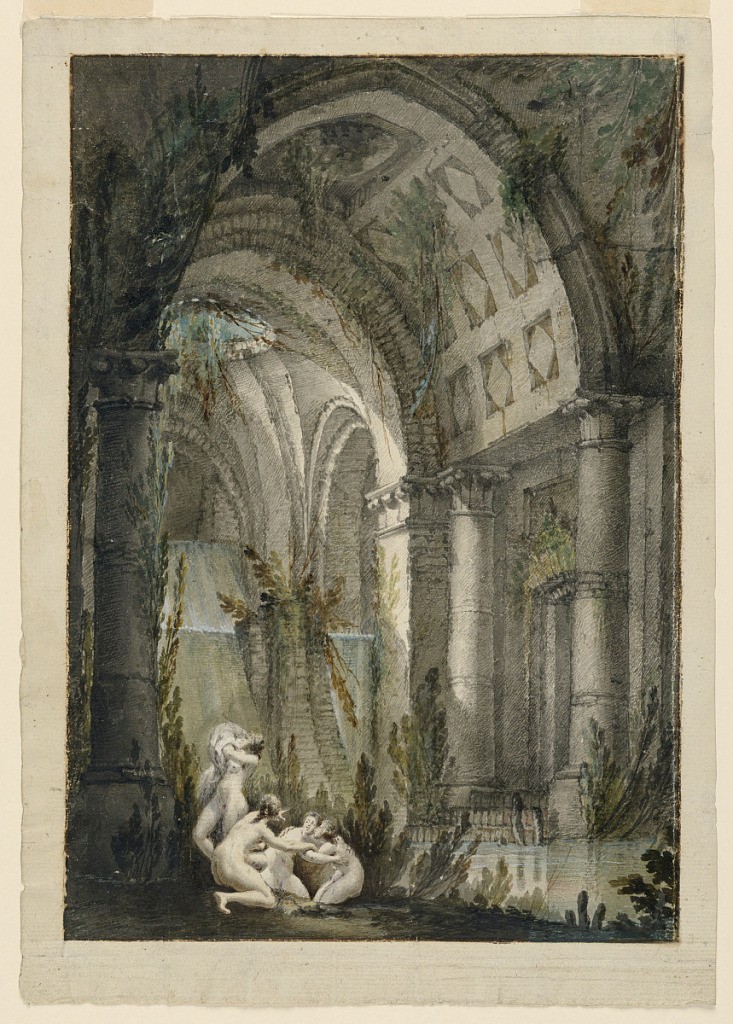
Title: Stage Design, Nymphs Bathing in Grotto
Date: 1780
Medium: Pen and ink, brush and wash on laid paper
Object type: Drawing
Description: Vertical rectangle. High vaulted grotto with plants, waterfall and group of four female nymphs bathing. Oculus on domed ceiling.